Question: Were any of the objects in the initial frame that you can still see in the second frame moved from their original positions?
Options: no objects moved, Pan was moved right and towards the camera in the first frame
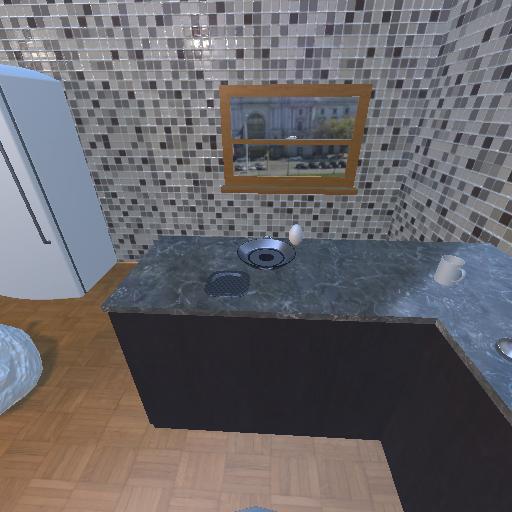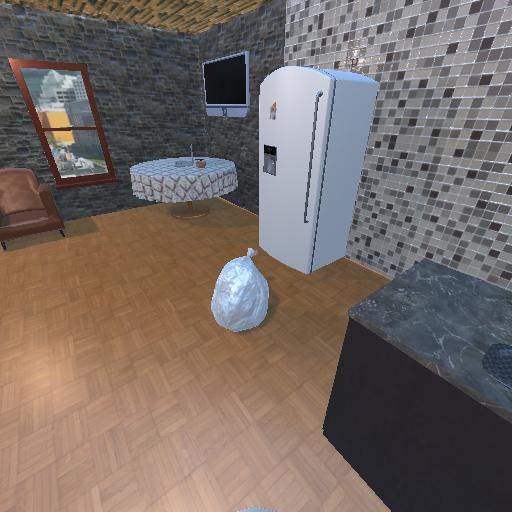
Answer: no objects moved